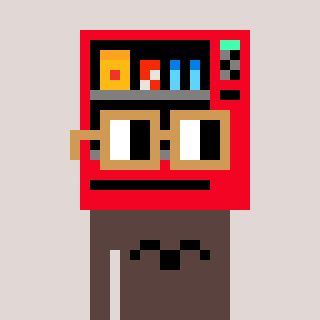
a pixel art character with square brown glasses, a vending machine-shaped head and a darkbrown-colored body on a warm background